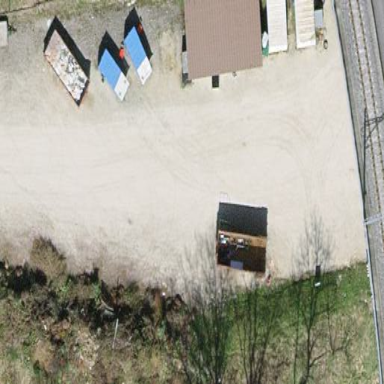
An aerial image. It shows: Recycling center for various types of waste.